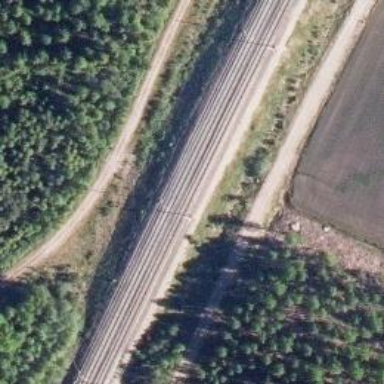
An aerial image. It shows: Railway with continuous electrified contact line.